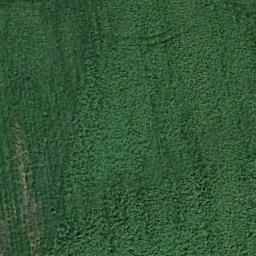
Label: meadow